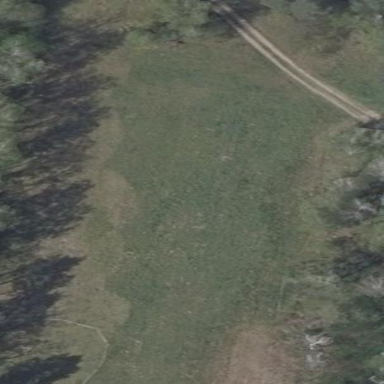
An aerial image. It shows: Area covered with grass.